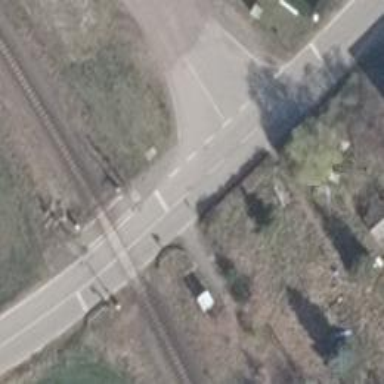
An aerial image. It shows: Railway level crossing.